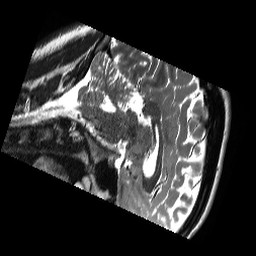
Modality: T2w
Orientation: sagittal
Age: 27
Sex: male